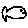
Label: fish